Question: I have default mvc5 project. When I want to do autocomplete textbox it doesn't recognize autocomplete function.

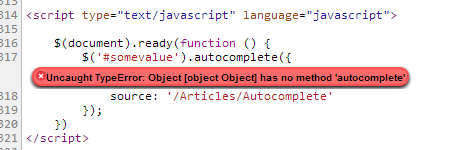
Answer: How did I fix this?
- Use jQuery UI: Although I had the scripts specified in a bundle called jqueryui, they're not rendered. So I added this line under the jQuery bundle rendering in _Layout.cshtml: - @Scripts.Render("~/bundles/jqueryui")
Render the jQuery UI CSS: jQuery UI requires some CSS files to be included. They were bundled, but not rendered; so I rendered them by adding @Styles.Render("~/Content/themes/base/css") to my layout.